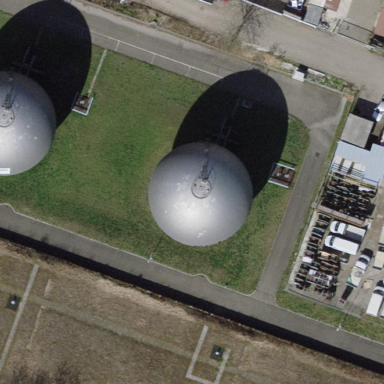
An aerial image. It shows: Gasometer inside building.